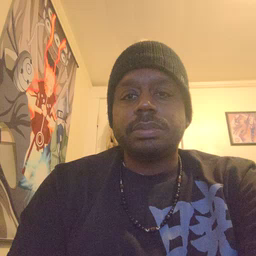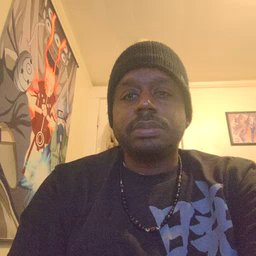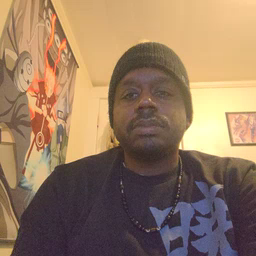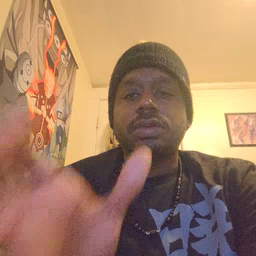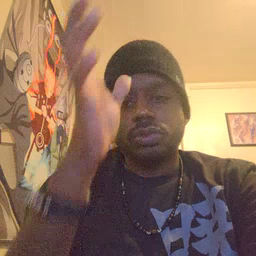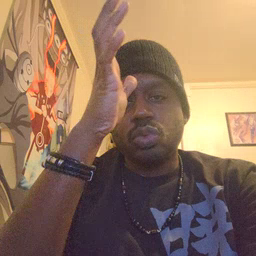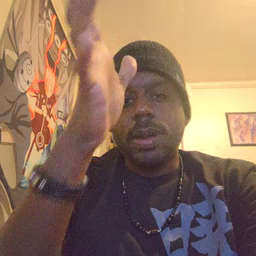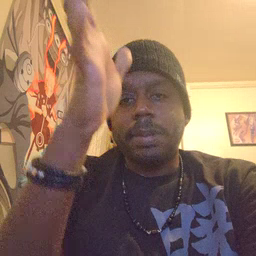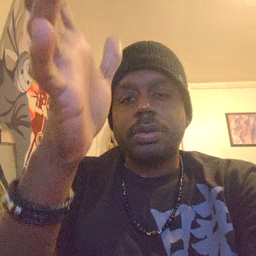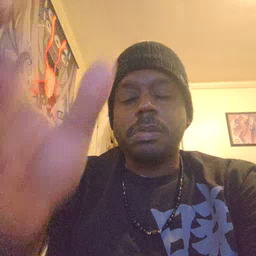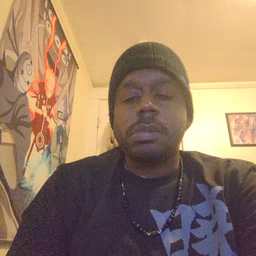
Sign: grandpa